Question: Evening all:
I am trying to sum number values from a column based off a value from a different. How can I do this? =Sum(A)? I want to add the values of A based off the 10 from B.
Here is a simple screen shot of what I want to try to do:

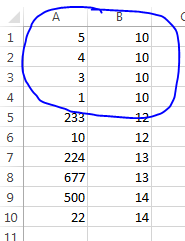
Answer: You can use a 'SUMIF' to accomplish what I believe you are going for. In cell 'C1' in your example:
'''
=SUMIF(B:B,B1,A:A)
'''
That would put the sum next to each occurrence of the value in column B. You could copy only the uniques from column B and do the same if that is what you're looking for: